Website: macys
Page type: cart
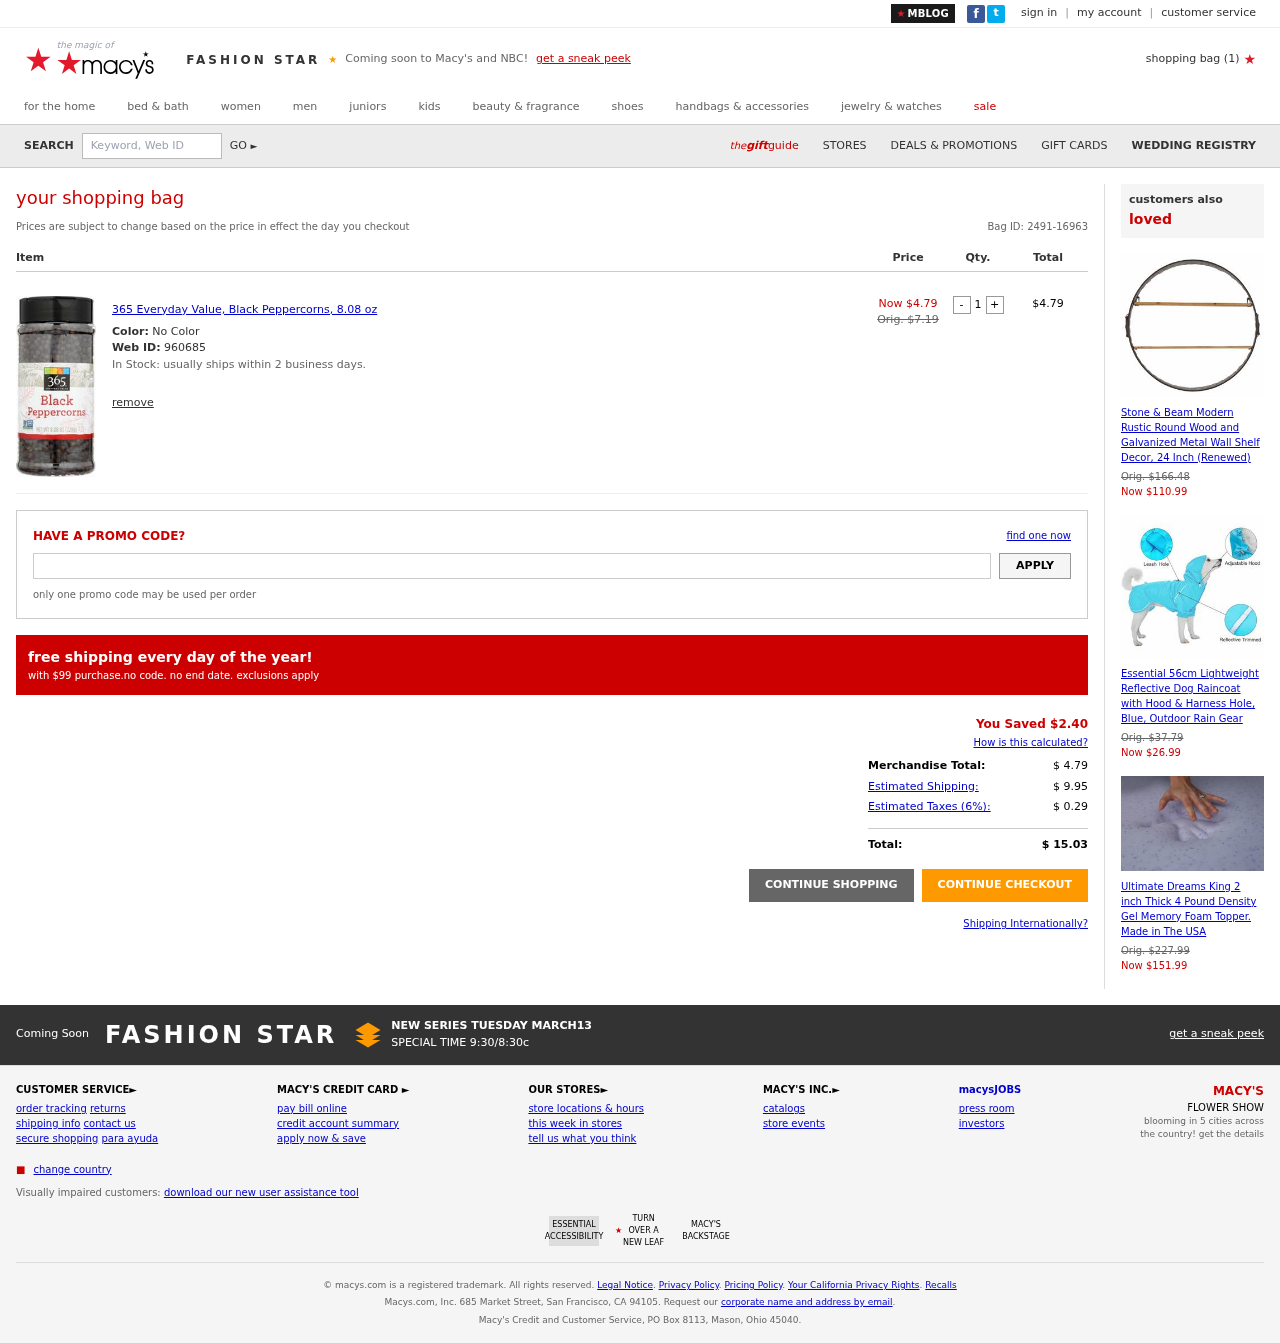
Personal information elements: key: PII_PROMO_CODE
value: WINTER92
Product elements: key: PRODUCT1_NAME
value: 365 Everyday Value, Black Peppercorns, 8.08 oz
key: PRODUCT1_PRICE
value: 4.79
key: PRODUCT1_QUANTITY
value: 1
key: PRODUCT2_NAME
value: Stone & Beam Modern Rustic Round Wood and Galvanized Metal Wall Shelf Decor, 24 Inch (Renewed)
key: PRODUCT2_PRICE
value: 110.99
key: PRODUCT3_NAME
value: Essential 56cm Lightweight Reflective Dog Raincoat with Hood & Harness Hole, Blue, Outdoor Rain Gear
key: PRODUCT3_PRICE
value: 26.99
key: PRODUCT4_NAME
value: Ultimate Dreams King 2 inch Thick 4 Pound Density Gel Memory Foam Topper. Made in The USA
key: PRODUCT4_PRICE
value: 151.99
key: PRODUCT1_SKU
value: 960685
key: PRODUCT1_ORIGINAL_PRICE
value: Orig. $7.19
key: PRODUCT1_TOTAL
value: $4.79
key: PRODUCT2_ORIGINAL_PRICE
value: Orig. $166.48
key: PRODUCT3_ORIGINAL_PRICE
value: Orig. $37.79
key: PRODUCT4_ORIGINAL_PRICE
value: Orig. $227.99
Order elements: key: ORDER_NUM_ITEMS
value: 1
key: ORDER_ID
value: Bag ID: 2491-16963
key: ORDER_SAVINGS
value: $2.40
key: ORDER_SUBTOTAL
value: $ 4.79
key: ORDER_SHIPPING_COST
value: $ 9.95
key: ORDER_TAX
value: $ 0.29
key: ORDER_TOTAL
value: $ 15.03